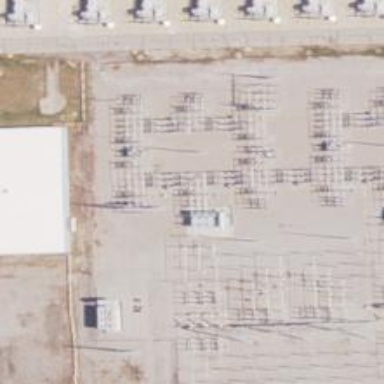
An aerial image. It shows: Switch used for power control.